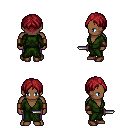
a pixel art fantasy rpg character, male body template, human, dark skin, green robe, magenta pants, brunette parted hairstyle, leather bracers, brown shoes, dagger, four views (front, back, left, right), 2x2 character sprite sheet, small pixel art, hard edges, no anti-aliasing